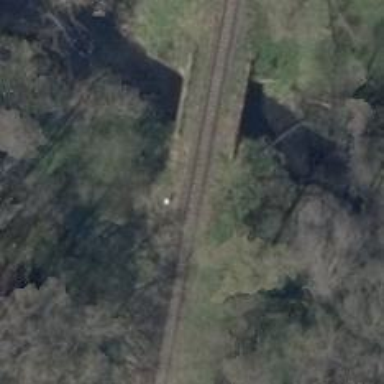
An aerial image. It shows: Railway bridge.